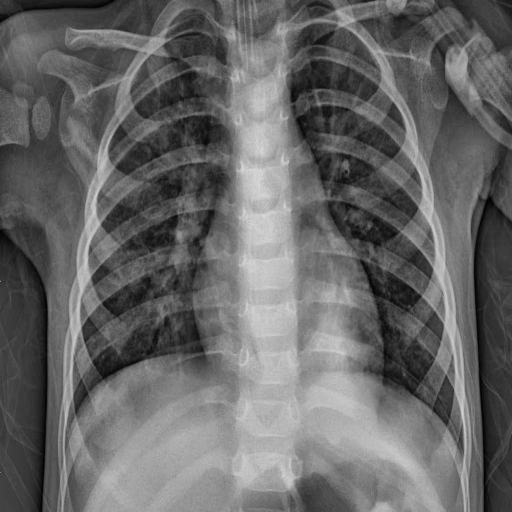
Finding: PNEUMONIA